Identify the transformations in the second image compared to the first.
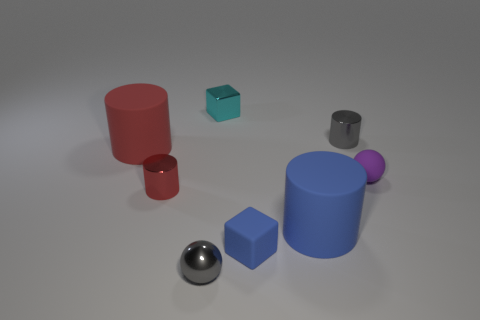
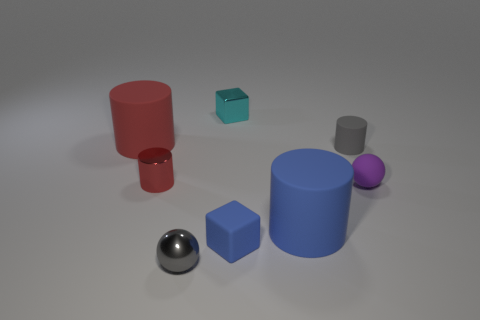
the small gray shiny cylinder changed to matte
the gray cylinder turned rubber
the tiny gray metallic cylinder that is behind the small purple sphere turned matte
the small gray shiny cylinder that is right of the cyan thing became rubber